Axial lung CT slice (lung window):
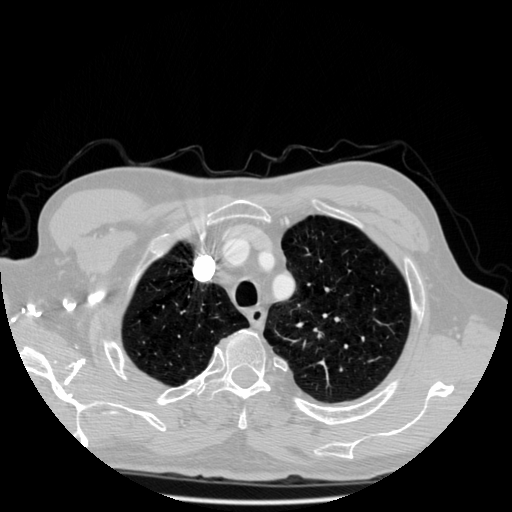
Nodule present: no